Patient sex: F
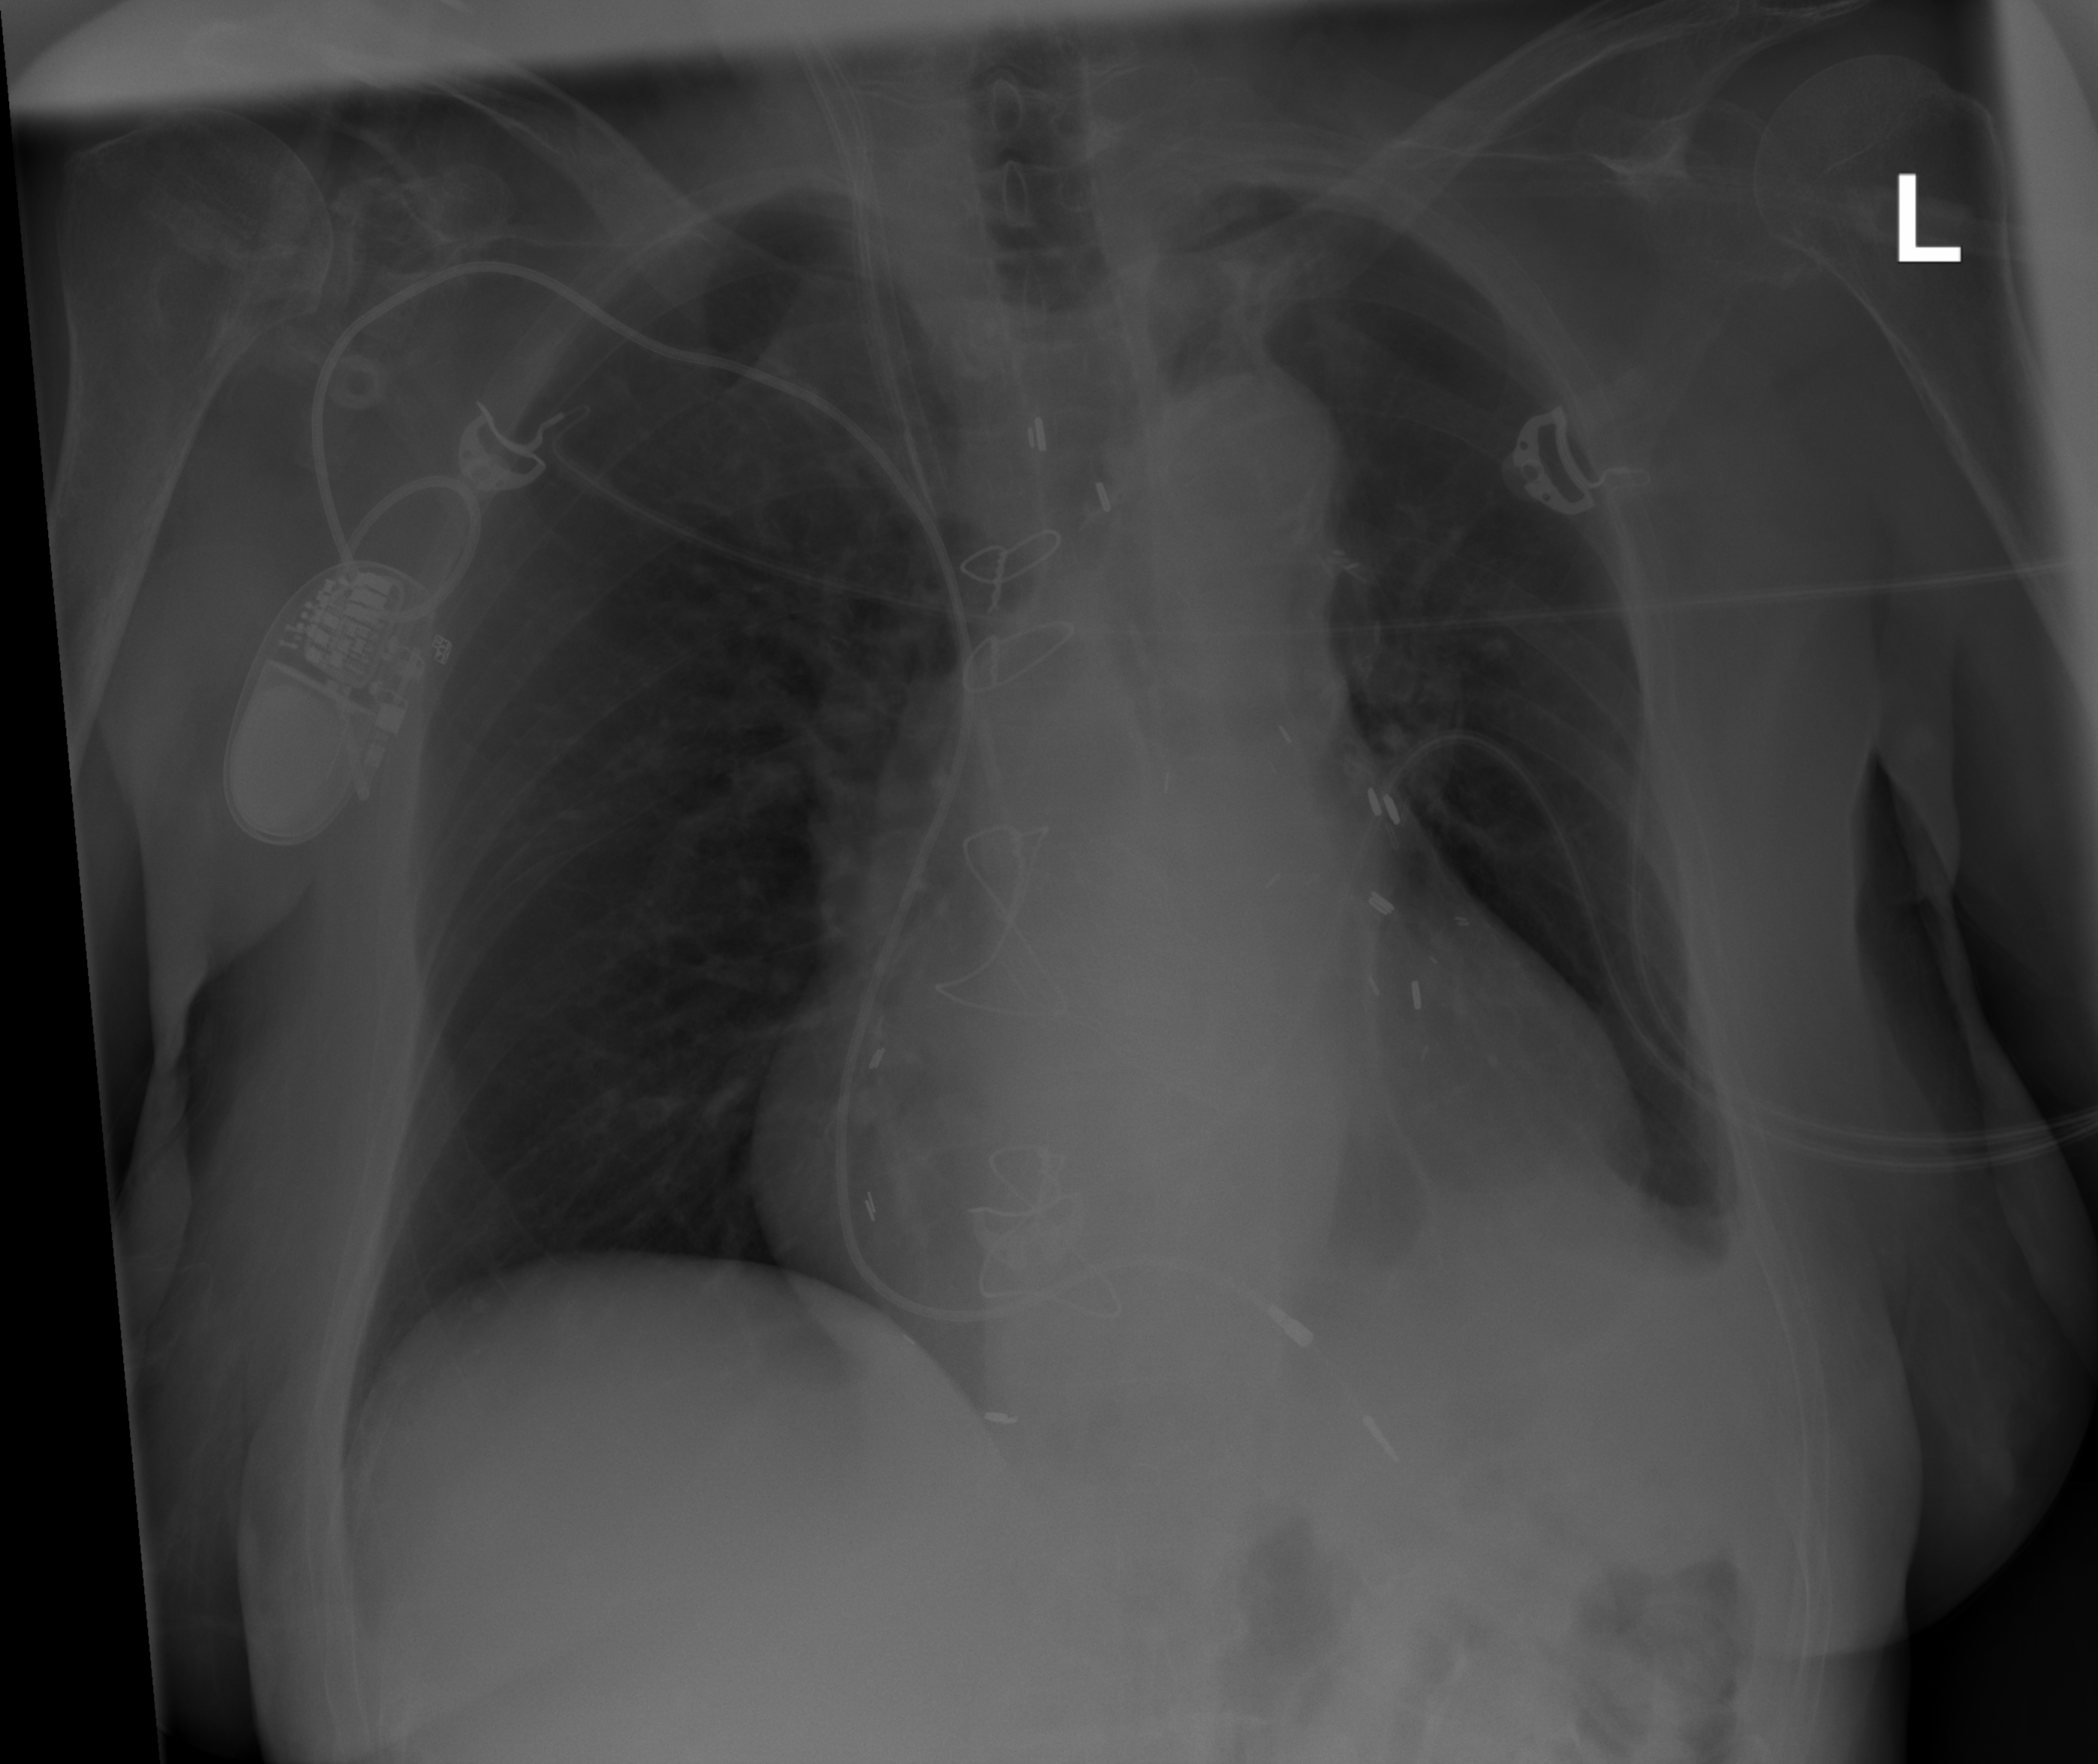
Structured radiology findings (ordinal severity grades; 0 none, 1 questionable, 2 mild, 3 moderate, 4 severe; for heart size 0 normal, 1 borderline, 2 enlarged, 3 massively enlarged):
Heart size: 2
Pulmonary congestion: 0
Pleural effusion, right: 0
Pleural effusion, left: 2
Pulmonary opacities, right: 0
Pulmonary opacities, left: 0
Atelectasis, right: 0
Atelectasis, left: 2